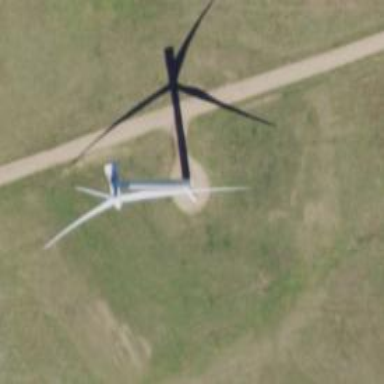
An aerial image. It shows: Wind generator powered by horizontal axis wind turbine.